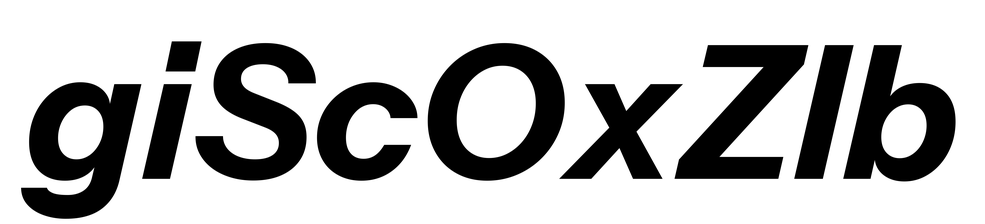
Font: InstrumentSans-Italic_Bold_Italic